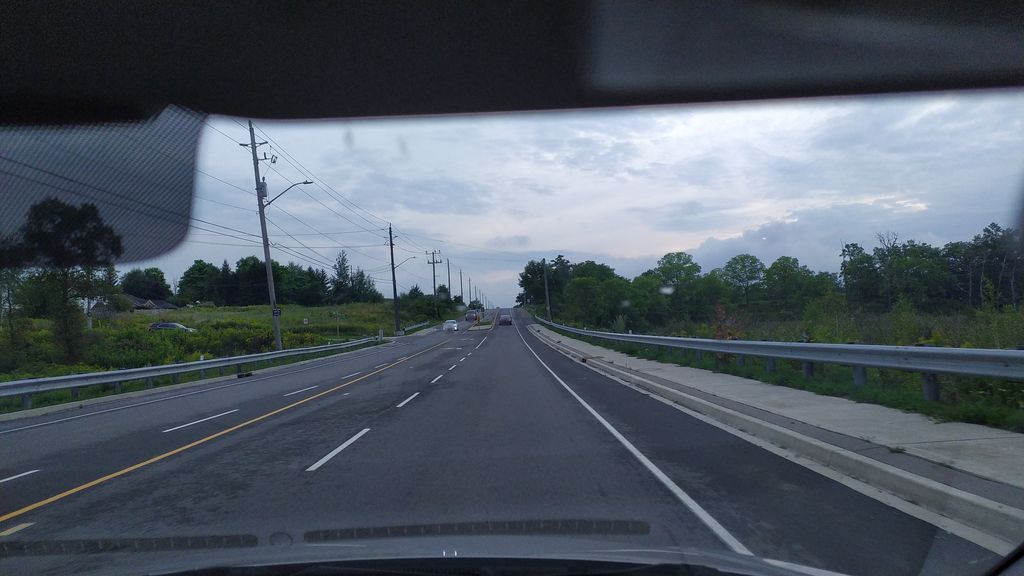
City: kitchener-waterloo